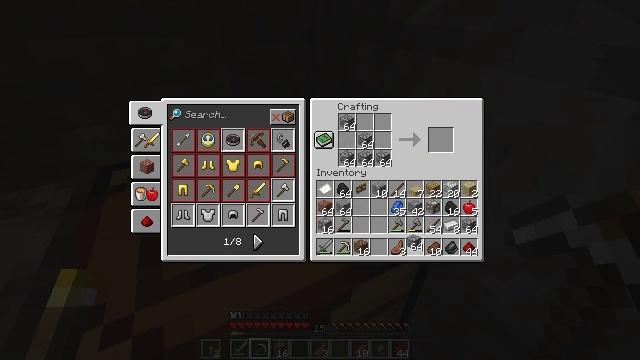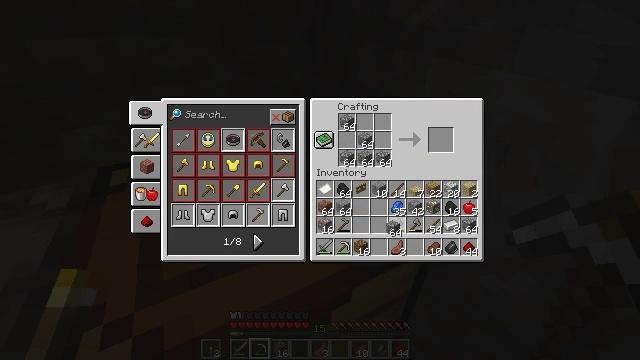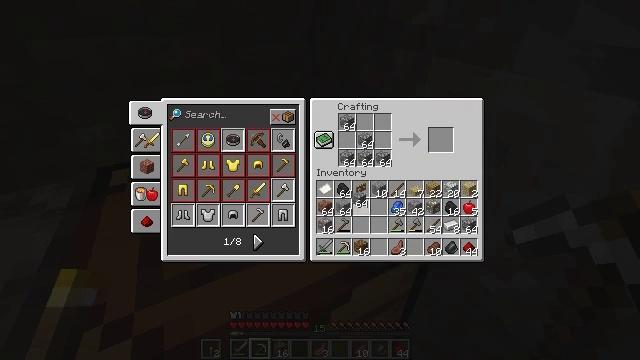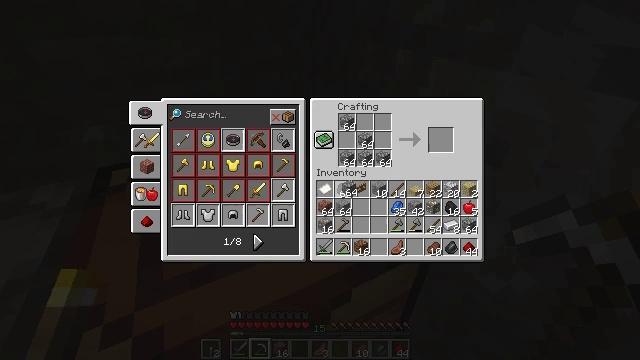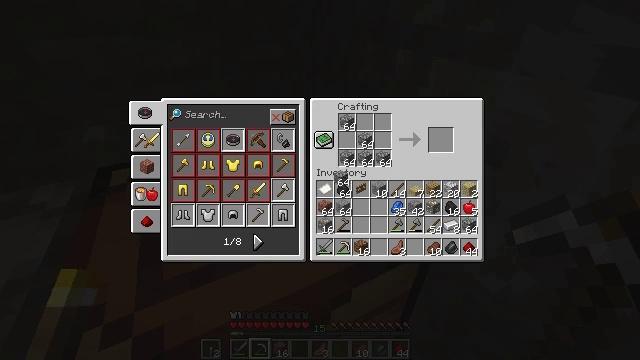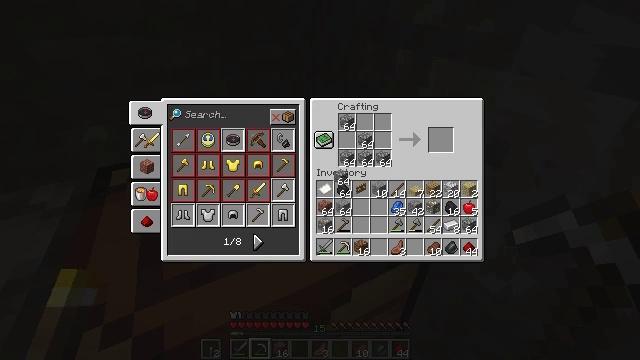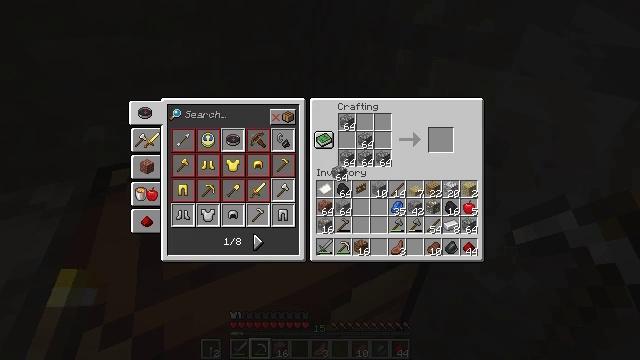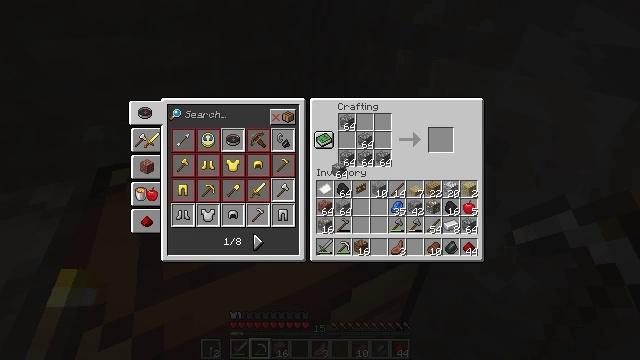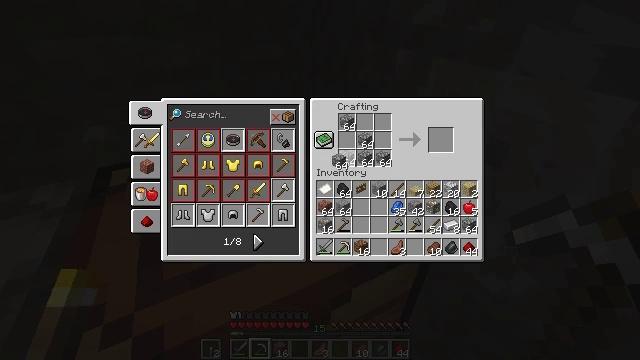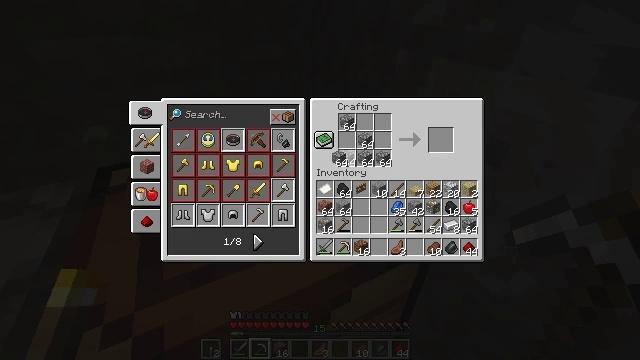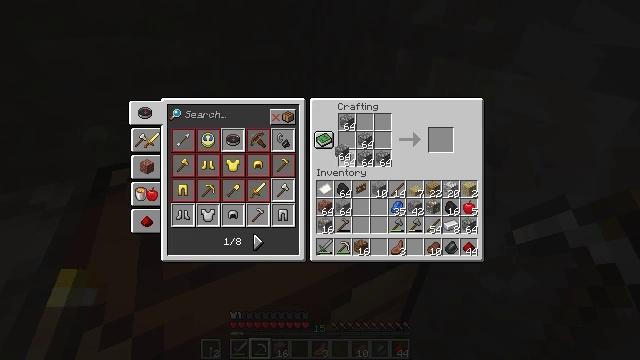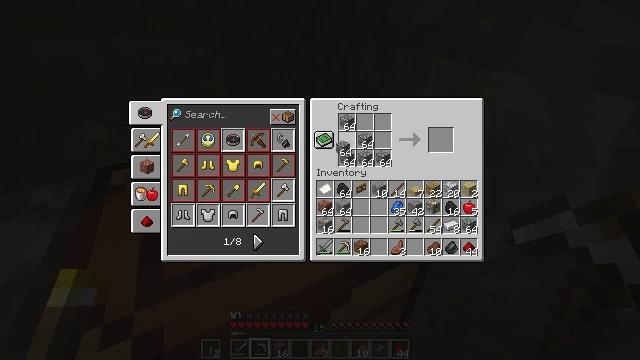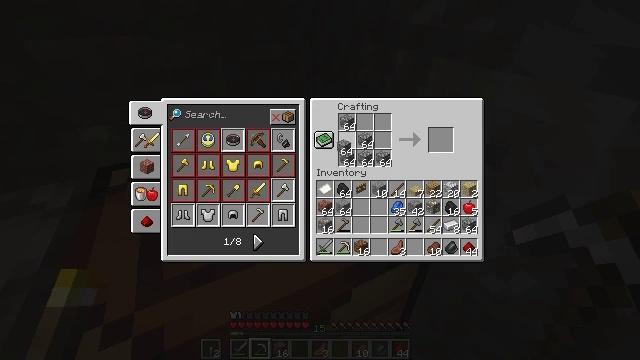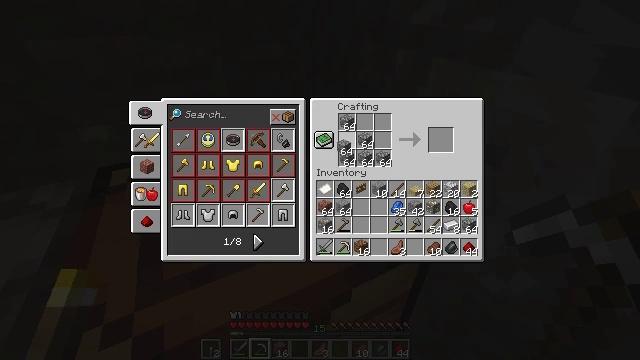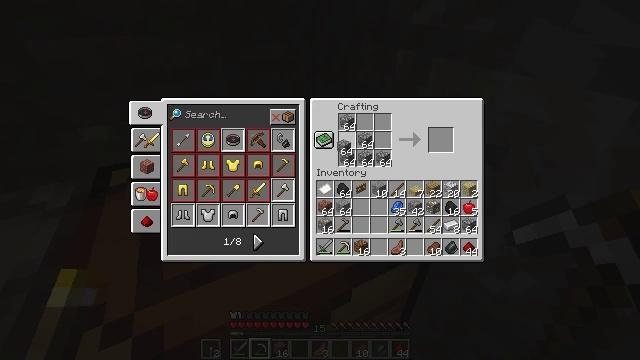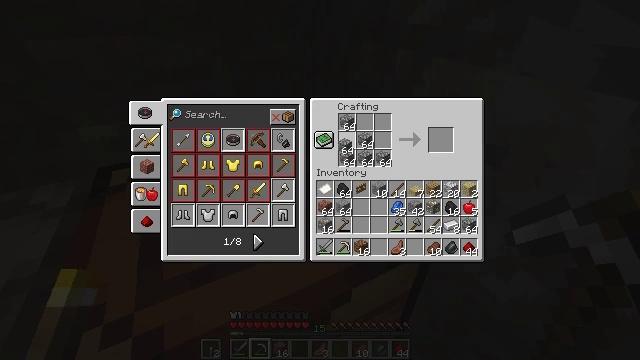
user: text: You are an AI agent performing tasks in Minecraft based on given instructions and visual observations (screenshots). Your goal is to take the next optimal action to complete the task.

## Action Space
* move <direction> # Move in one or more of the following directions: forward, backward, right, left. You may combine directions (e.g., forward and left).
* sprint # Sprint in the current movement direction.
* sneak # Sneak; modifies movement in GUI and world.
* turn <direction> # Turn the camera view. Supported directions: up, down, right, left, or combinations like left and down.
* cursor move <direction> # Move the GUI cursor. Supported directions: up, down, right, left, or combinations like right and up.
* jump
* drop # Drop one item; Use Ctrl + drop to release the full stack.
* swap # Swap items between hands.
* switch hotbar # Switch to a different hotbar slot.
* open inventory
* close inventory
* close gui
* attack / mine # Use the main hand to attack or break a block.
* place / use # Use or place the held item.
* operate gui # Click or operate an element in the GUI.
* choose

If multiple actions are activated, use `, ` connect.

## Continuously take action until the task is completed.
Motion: motion action
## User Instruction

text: Use cobblestone at the crafting table to make cobblestone stairs.
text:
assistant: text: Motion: cursor move left and up
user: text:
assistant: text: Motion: cursor move left and up
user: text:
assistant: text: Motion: cursor move left and up
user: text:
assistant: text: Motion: cursor move left and up
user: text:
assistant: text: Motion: no_op
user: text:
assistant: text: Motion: no_op
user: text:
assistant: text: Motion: no_op
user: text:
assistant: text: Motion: cursor move up
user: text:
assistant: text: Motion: no_op
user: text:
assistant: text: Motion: no_op
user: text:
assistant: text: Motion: no_op
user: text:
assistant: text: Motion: no_op
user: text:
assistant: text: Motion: no_op
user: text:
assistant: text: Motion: no_op
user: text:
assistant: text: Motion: no_op
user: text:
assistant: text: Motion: no_op
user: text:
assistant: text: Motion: no_op
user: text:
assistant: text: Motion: operate gui
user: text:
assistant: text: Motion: operate gui
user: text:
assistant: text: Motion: operate gui
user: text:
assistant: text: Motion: no_op
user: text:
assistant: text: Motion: no_op
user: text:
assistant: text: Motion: no_op
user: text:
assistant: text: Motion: cursor move right
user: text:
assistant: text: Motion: cursor move right
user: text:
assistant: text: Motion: cursor move right
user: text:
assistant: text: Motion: cursor move right
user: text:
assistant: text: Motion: no_op
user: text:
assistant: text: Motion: no_op
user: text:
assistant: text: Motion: no_op